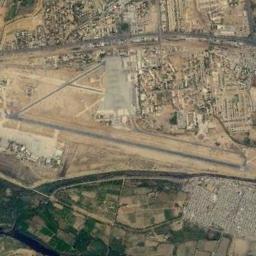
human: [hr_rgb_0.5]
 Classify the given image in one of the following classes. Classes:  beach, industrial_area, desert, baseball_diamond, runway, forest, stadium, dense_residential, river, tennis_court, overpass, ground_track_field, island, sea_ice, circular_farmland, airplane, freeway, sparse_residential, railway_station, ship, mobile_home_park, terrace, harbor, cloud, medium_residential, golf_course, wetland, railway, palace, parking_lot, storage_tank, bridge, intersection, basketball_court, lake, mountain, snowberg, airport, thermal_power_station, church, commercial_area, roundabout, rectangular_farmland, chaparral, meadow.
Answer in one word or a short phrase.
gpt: airport